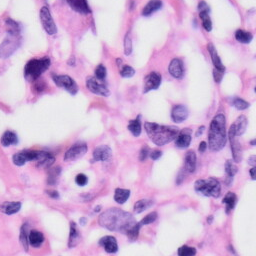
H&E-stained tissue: Skin